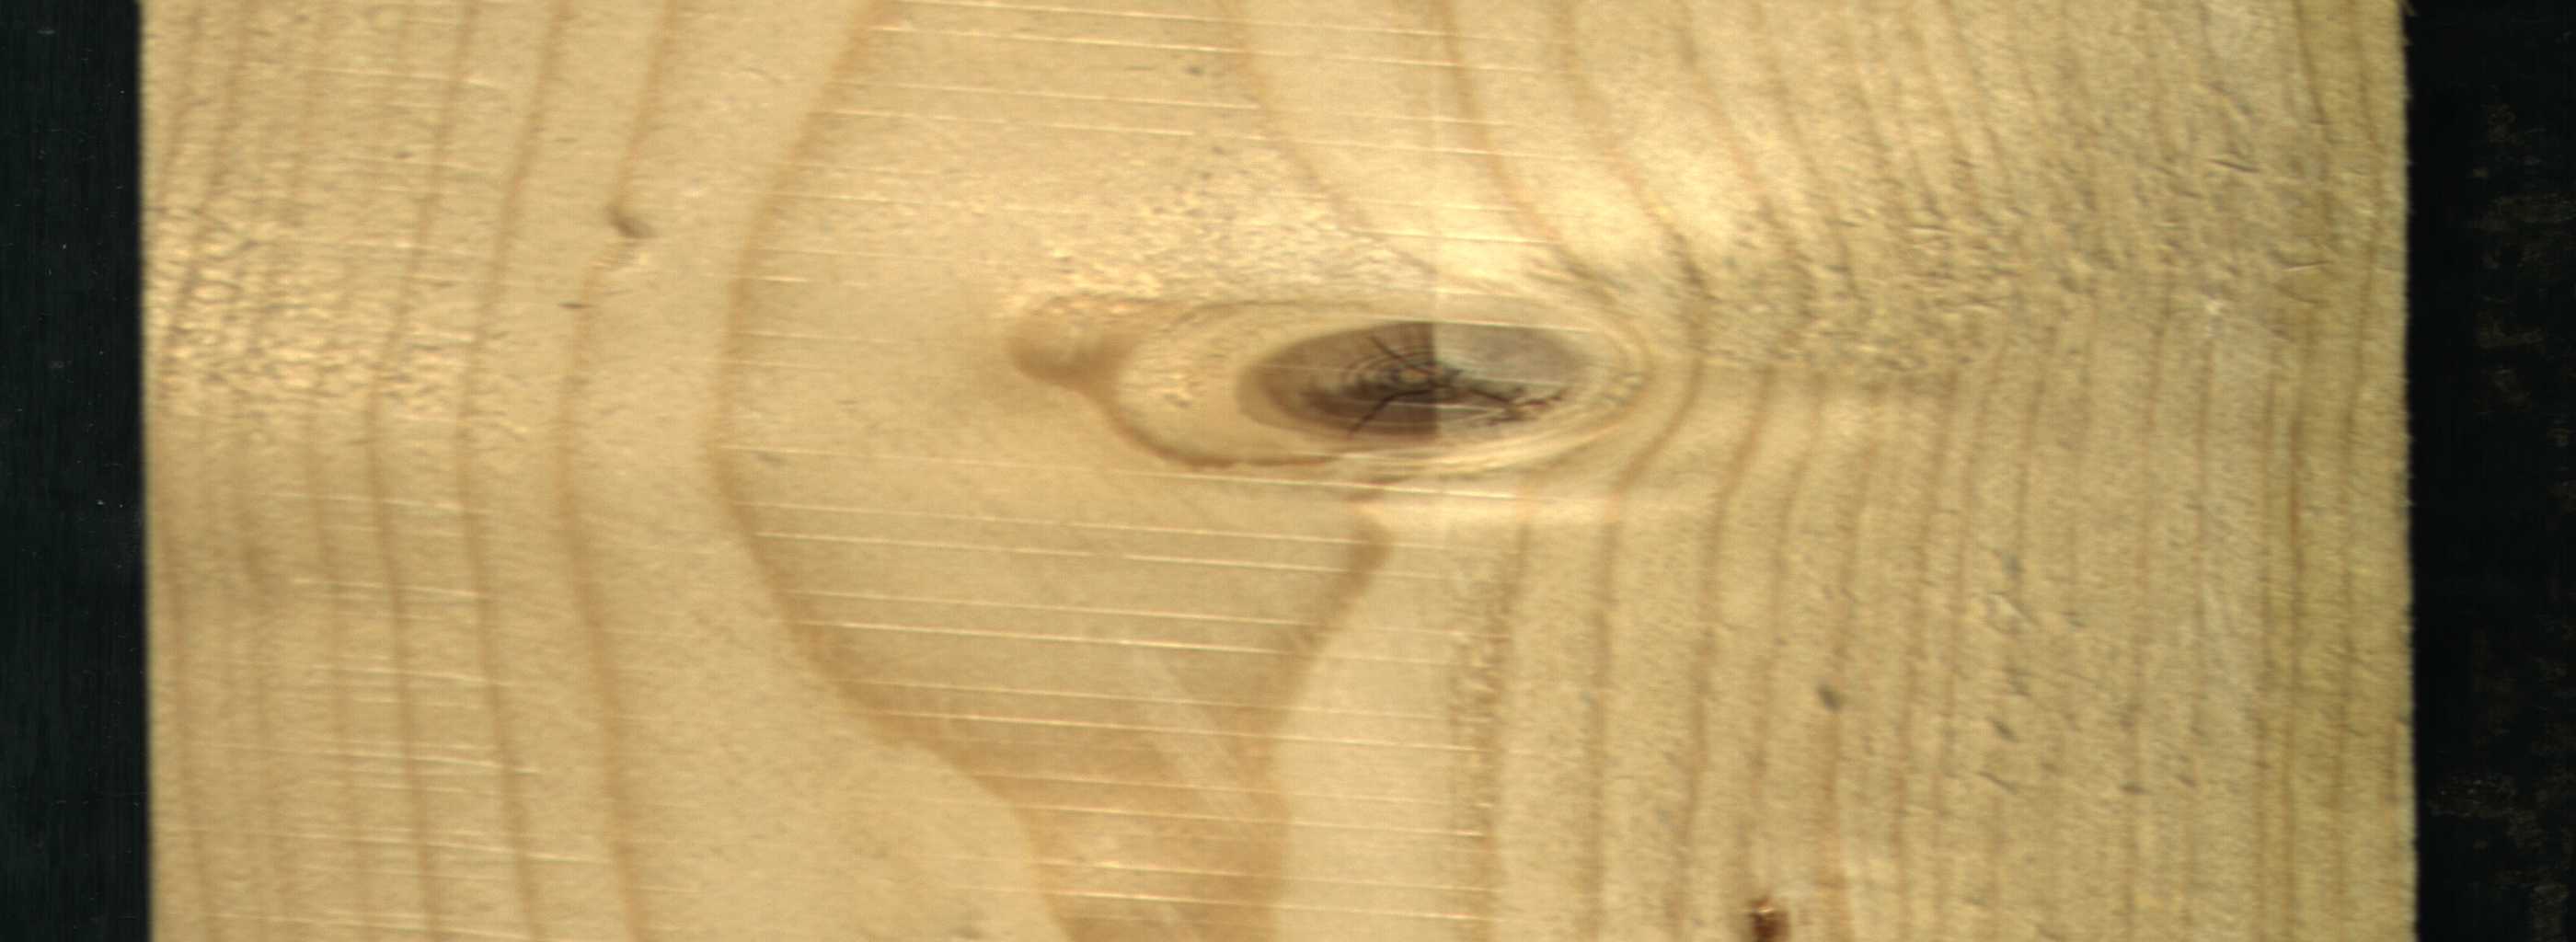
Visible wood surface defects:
resin
knot_with_crack